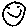
Label: smiley face